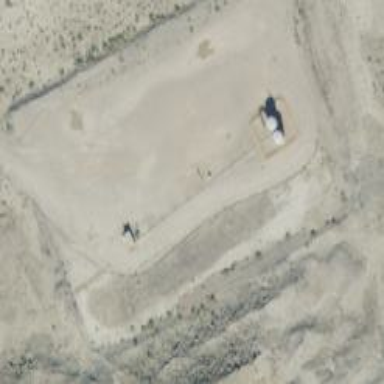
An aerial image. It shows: Petroleum well.